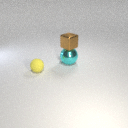
large cyan metal sphere below small brown metal cube